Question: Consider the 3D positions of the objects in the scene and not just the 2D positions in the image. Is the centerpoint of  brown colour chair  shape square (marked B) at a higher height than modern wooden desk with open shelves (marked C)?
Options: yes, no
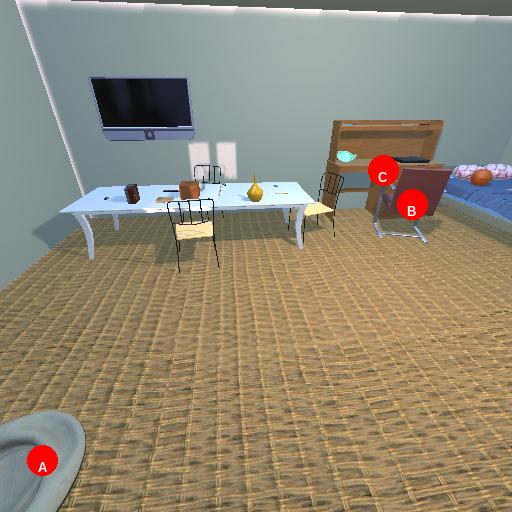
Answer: yes